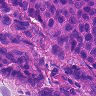
Metastatic tissue present: yes